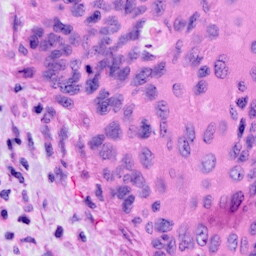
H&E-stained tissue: Cervix